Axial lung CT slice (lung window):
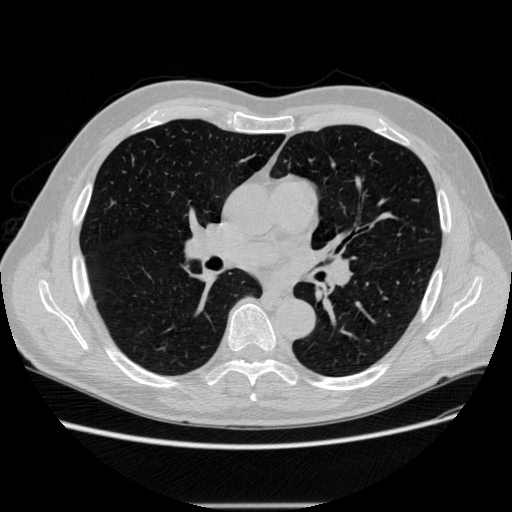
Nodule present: no